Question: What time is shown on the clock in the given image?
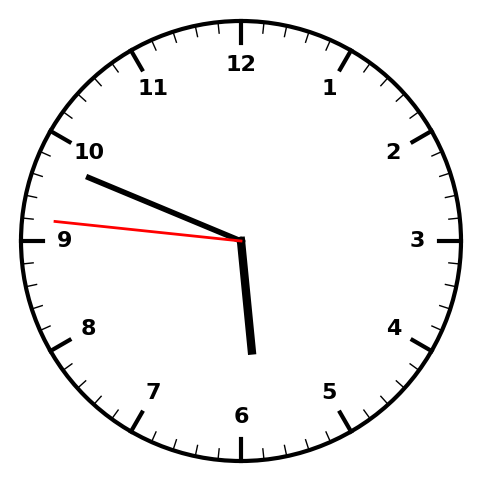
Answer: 05:48:46